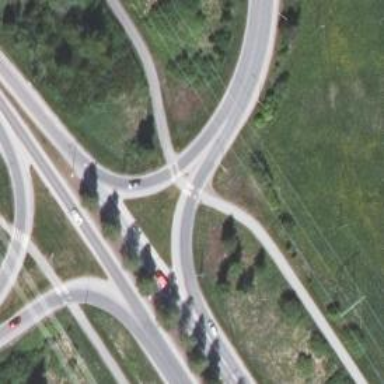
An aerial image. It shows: Secondary link road.